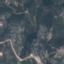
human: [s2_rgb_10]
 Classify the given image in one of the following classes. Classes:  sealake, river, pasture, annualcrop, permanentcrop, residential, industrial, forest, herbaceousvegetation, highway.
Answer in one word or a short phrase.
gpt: HerbaceousVegetation